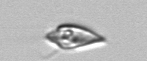
Label: Oxytoxum